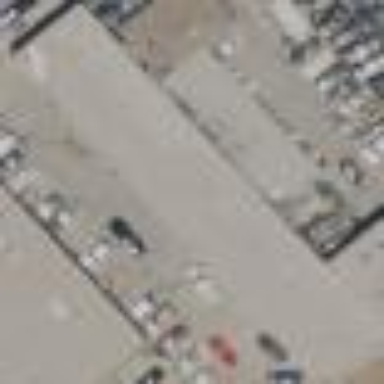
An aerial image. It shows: Commercial building.